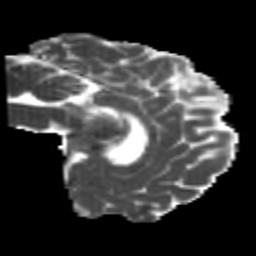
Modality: MD
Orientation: sagittal
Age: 20
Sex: male
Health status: healthy
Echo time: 0.074 s